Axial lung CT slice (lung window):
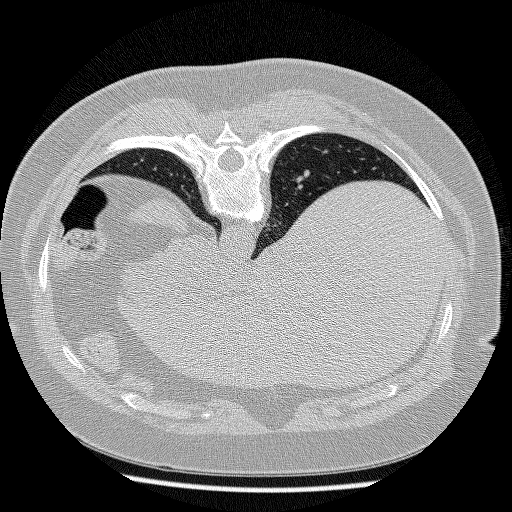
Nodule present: no